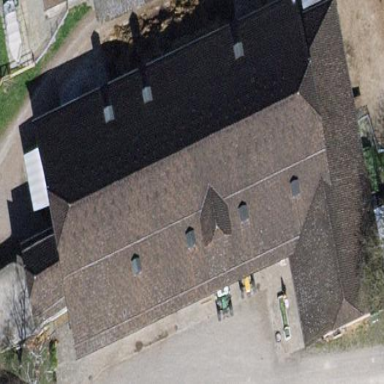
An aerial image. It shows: Farm building.